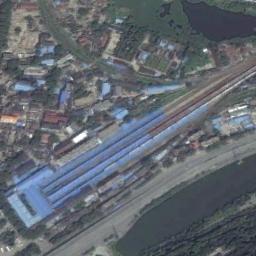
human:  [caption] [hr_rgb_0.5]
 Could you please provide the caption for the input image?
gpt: The railway station is next to some buildings and trees .

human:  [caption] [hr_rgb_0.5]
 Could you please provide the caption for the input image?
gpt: The railway station has some railways and some makeshift houses and a lake is next to the railway station .

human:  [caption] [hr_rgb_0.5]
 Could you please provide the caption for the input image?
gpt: There is a railway station in the crowded city .

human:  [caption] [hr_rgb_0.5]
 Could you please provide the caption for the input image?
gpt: There are many buildings beside the railway station .

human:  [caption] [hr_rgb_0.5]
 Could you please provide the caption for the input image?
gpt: There are some buildings and two lakes near the railway station .